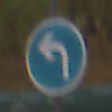
Verkehrszeichen: VorgeschriebeneFahrtrichtungLinks
Umgebung: Outdoor, Nature
Tageszeit: Midday
Wetter: Overcast
Licht: Natural
Jahreszeit: NotSpecified
Kontrast: LowContrast